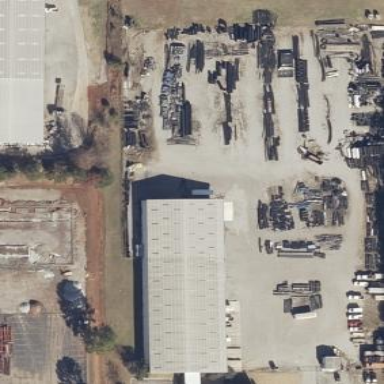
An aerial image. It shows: Industrial building.